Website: crate-barrel
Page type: billing-address
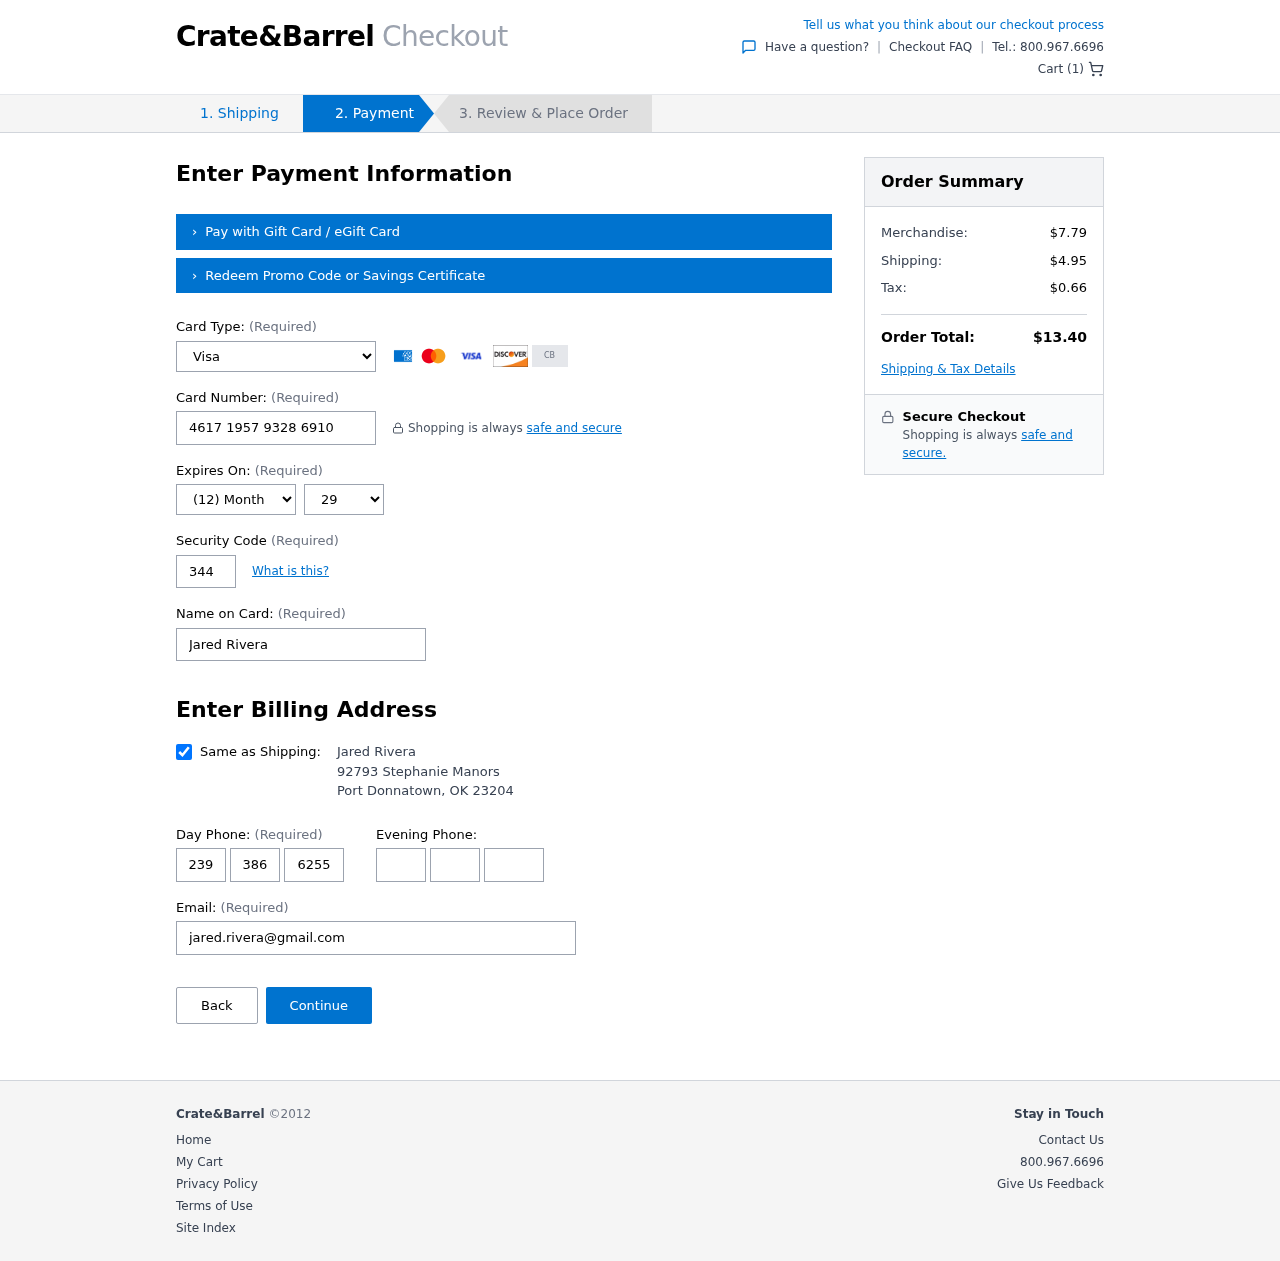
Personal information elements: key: PII_CARD_CVV
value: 344
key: PII_CARD_EXPIRY_MONTH
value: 12
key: PII_CARD_EXPIRY_YEAR
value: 29
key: PII_CARD_NUMBER
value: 4617 1957 9328 6910
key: PII_CARD_TYPE
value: Visa
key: PII_CITY
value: Port Donnatown
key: PII_EMAIL
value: jared.rivera@gmail.com
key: PII_FULLNAME
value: Jared Rivera
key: PII_PHONE_AREA
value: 239
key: PII_PHONE_PREFIX
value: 386
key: PII_PHONE_SUFFIX
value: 6255
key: PII_POSTCODE
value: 23204
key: PII_STATE_ABBR
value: OK
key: PII_STREET
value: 92793 Stephanie Manors
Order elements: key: ORDER_NUM_ITEMS
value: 1
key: ORDER_SUBTOTAL
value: $7.79
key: ORDER_SHIPPING_COST
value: $4.95
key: ORDER_TAX
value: $0.66
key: ORDER_TOTAL
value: $13.40